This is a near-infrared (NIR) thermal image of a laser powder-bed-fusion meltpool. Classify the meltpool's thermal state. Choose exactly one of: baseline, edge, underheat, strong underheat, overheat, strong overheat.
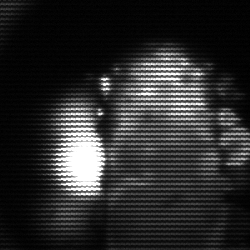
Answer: strong underheat